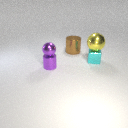
small purple metal sphere in front of large yellow metal sphere